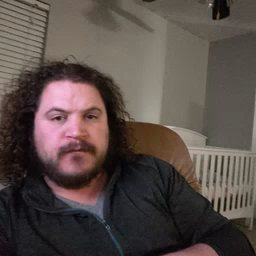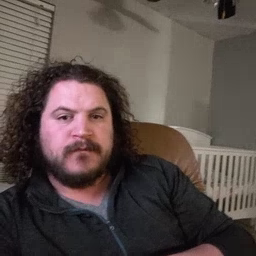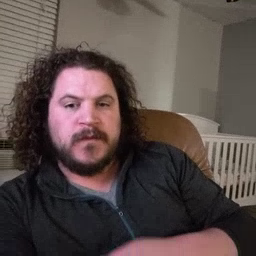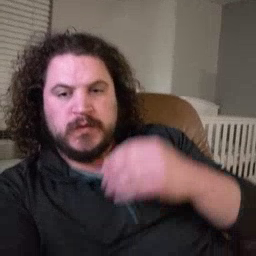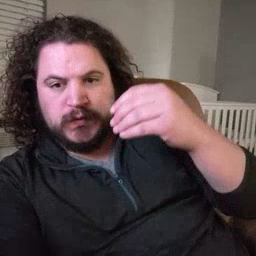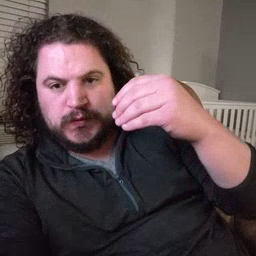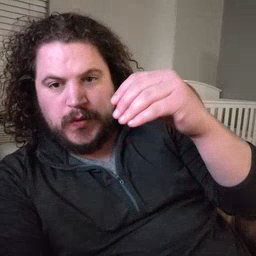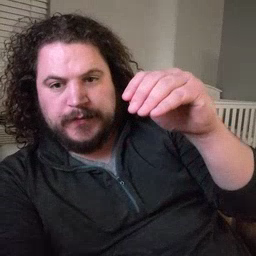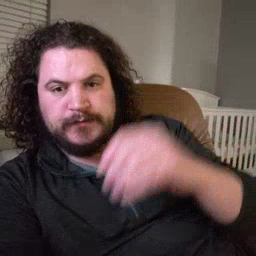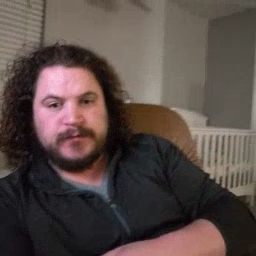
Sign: store